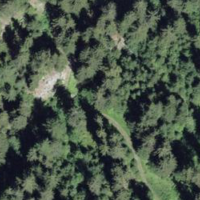
EUNIS habitat code: 43
Species observed at this site:
Dactylorhiza maculata